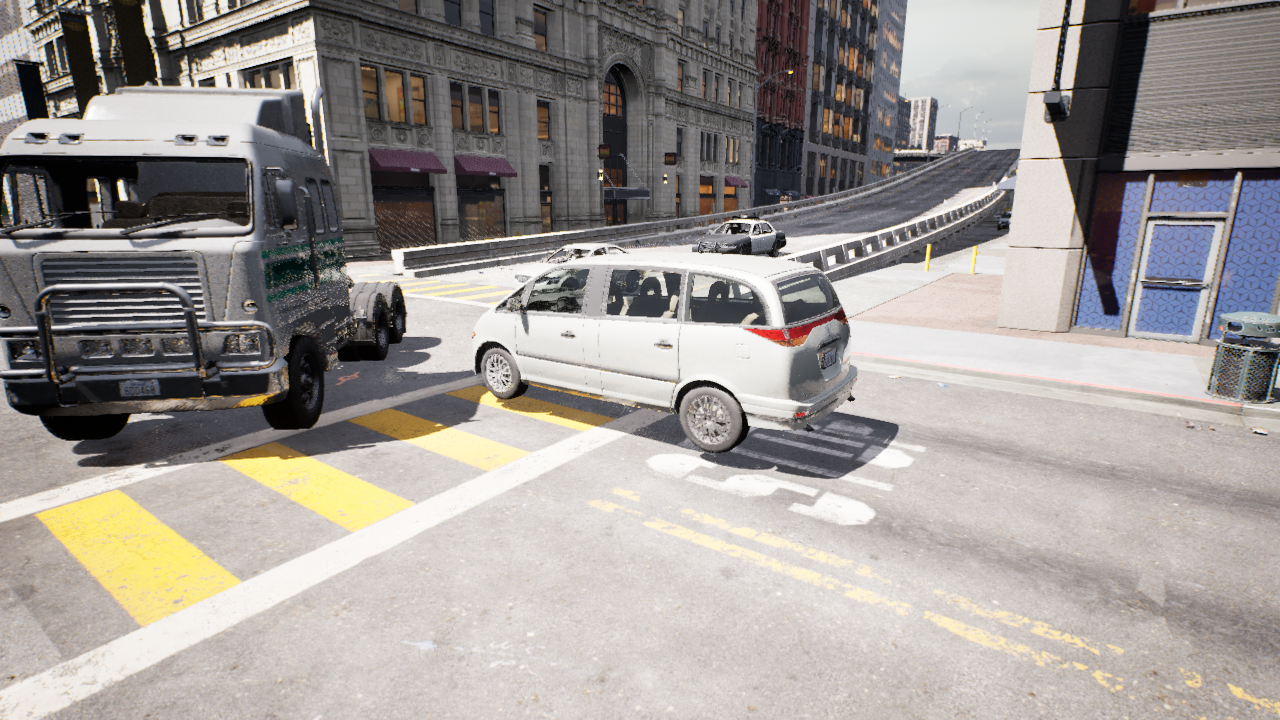
Venue: residential
Lighting: clear day
Vehicle rig: minivan